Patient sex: M
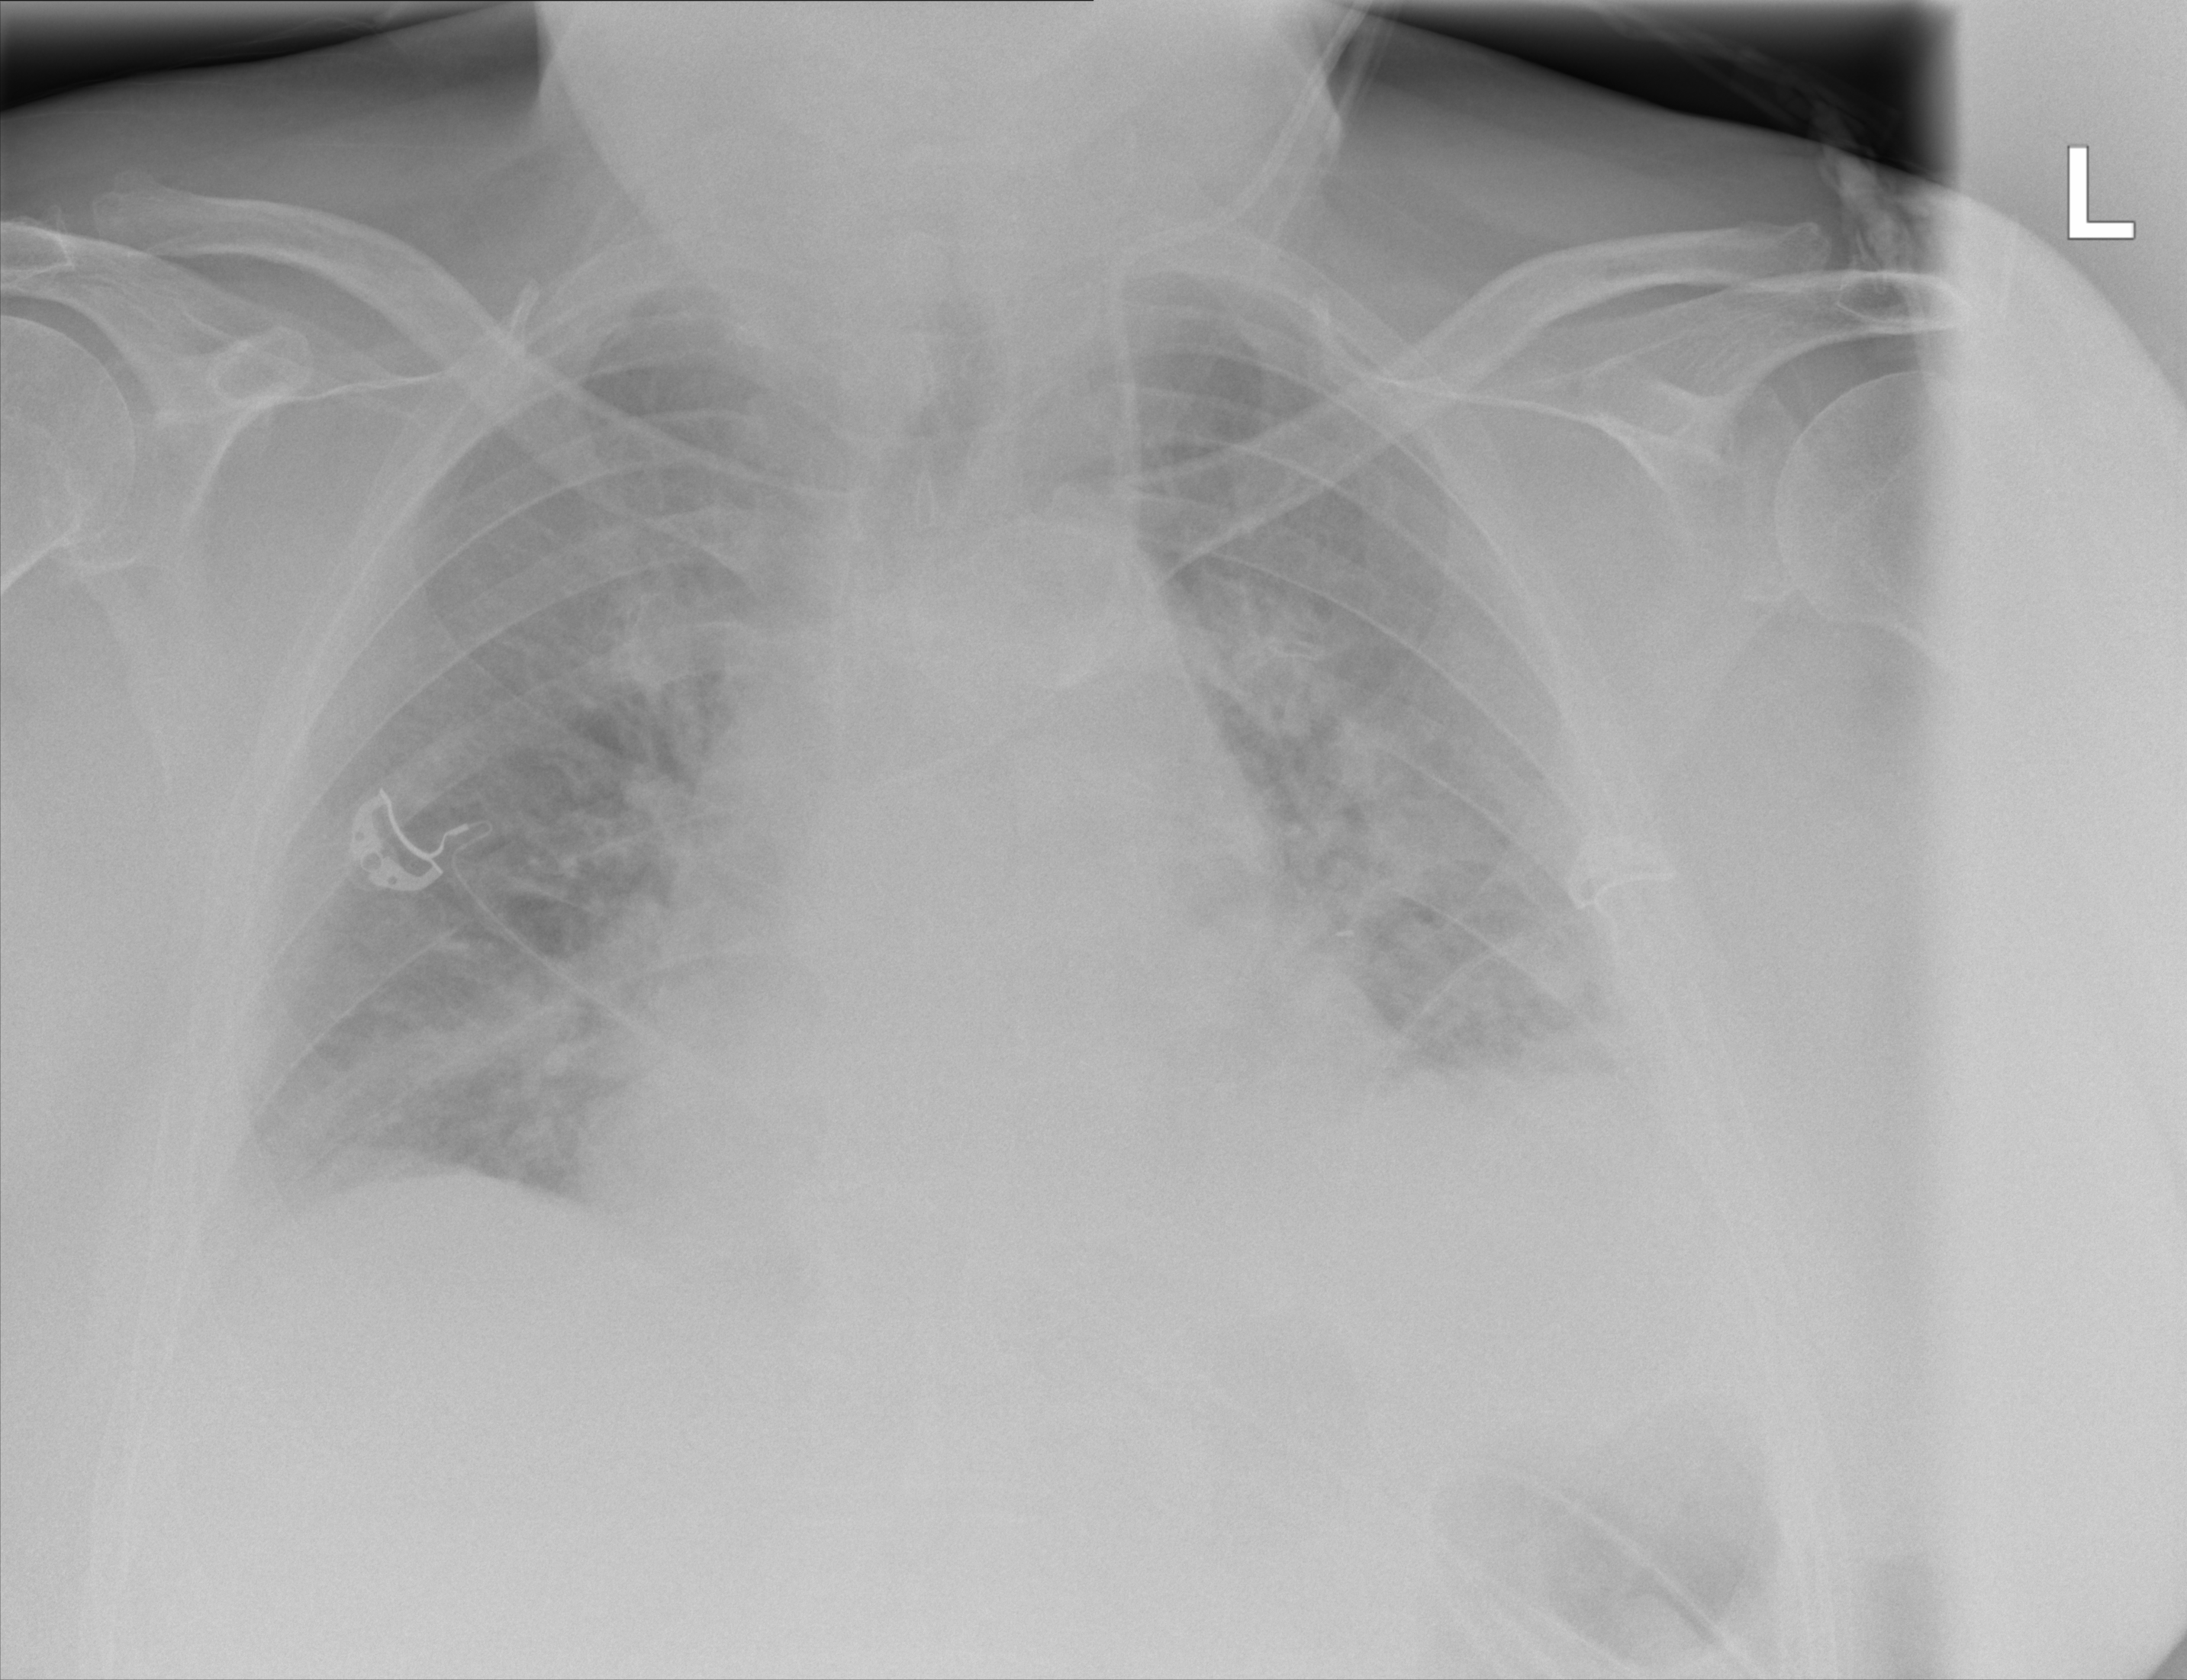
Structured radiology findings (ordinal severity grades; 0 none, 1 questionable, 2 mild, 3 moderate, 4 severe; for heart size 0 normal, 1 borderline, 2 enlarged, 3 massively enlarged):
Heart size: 2
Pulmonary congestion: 3
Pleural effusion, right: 2
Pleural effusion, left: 3
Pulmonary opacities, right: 2
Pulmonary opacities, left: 3
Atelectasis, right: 2
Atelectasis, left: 3